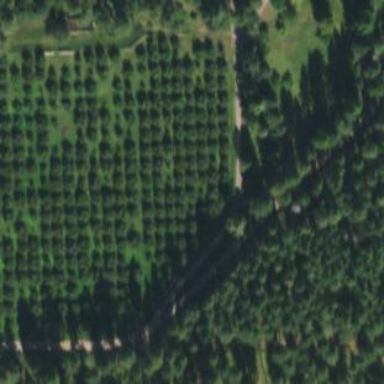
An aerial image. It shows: Orchard.